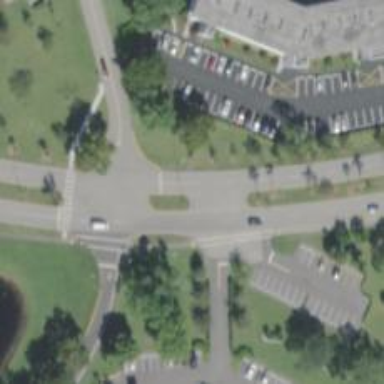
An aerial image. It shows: Uncontrolled crossing at the intersection of cycleway and road.